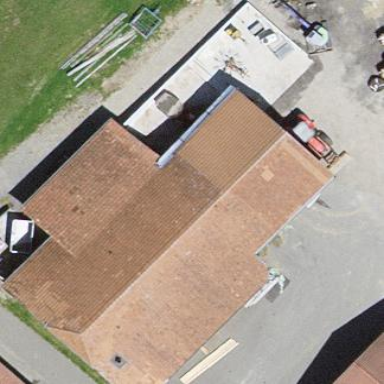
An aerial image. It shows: Barn.